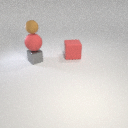
small brown rubber sphere above large red rubber sphere